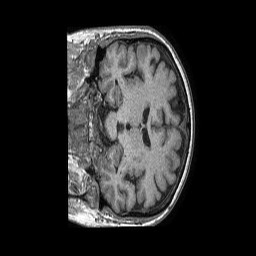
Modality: T1w
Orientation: coronal
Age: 63
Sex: male
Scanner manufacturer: philips
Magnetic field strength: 1.5 T
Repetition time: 0.007785 s
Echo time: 0.003593 s